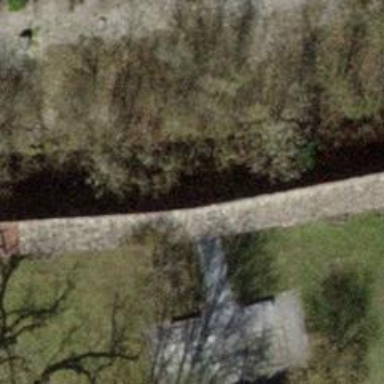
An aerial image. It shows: Footway tunnel with fine gravel surface.